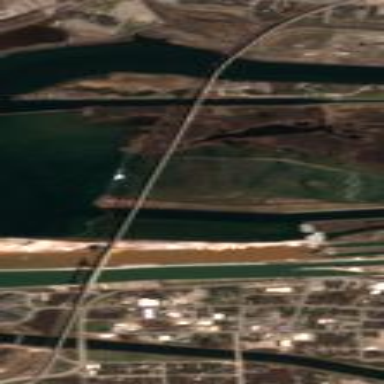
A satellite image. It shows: Man-made bridge.